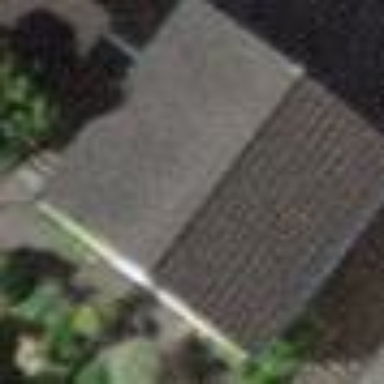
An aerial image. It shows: Garage building.